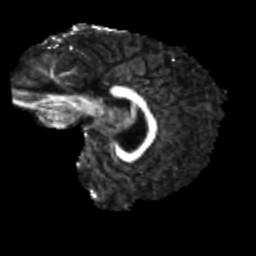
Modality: FA
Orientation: sagittal
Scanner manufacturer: siemens
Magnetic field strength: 3 T
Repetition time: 4 s
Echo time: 0.0594 s